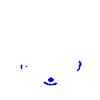
Particle: electron